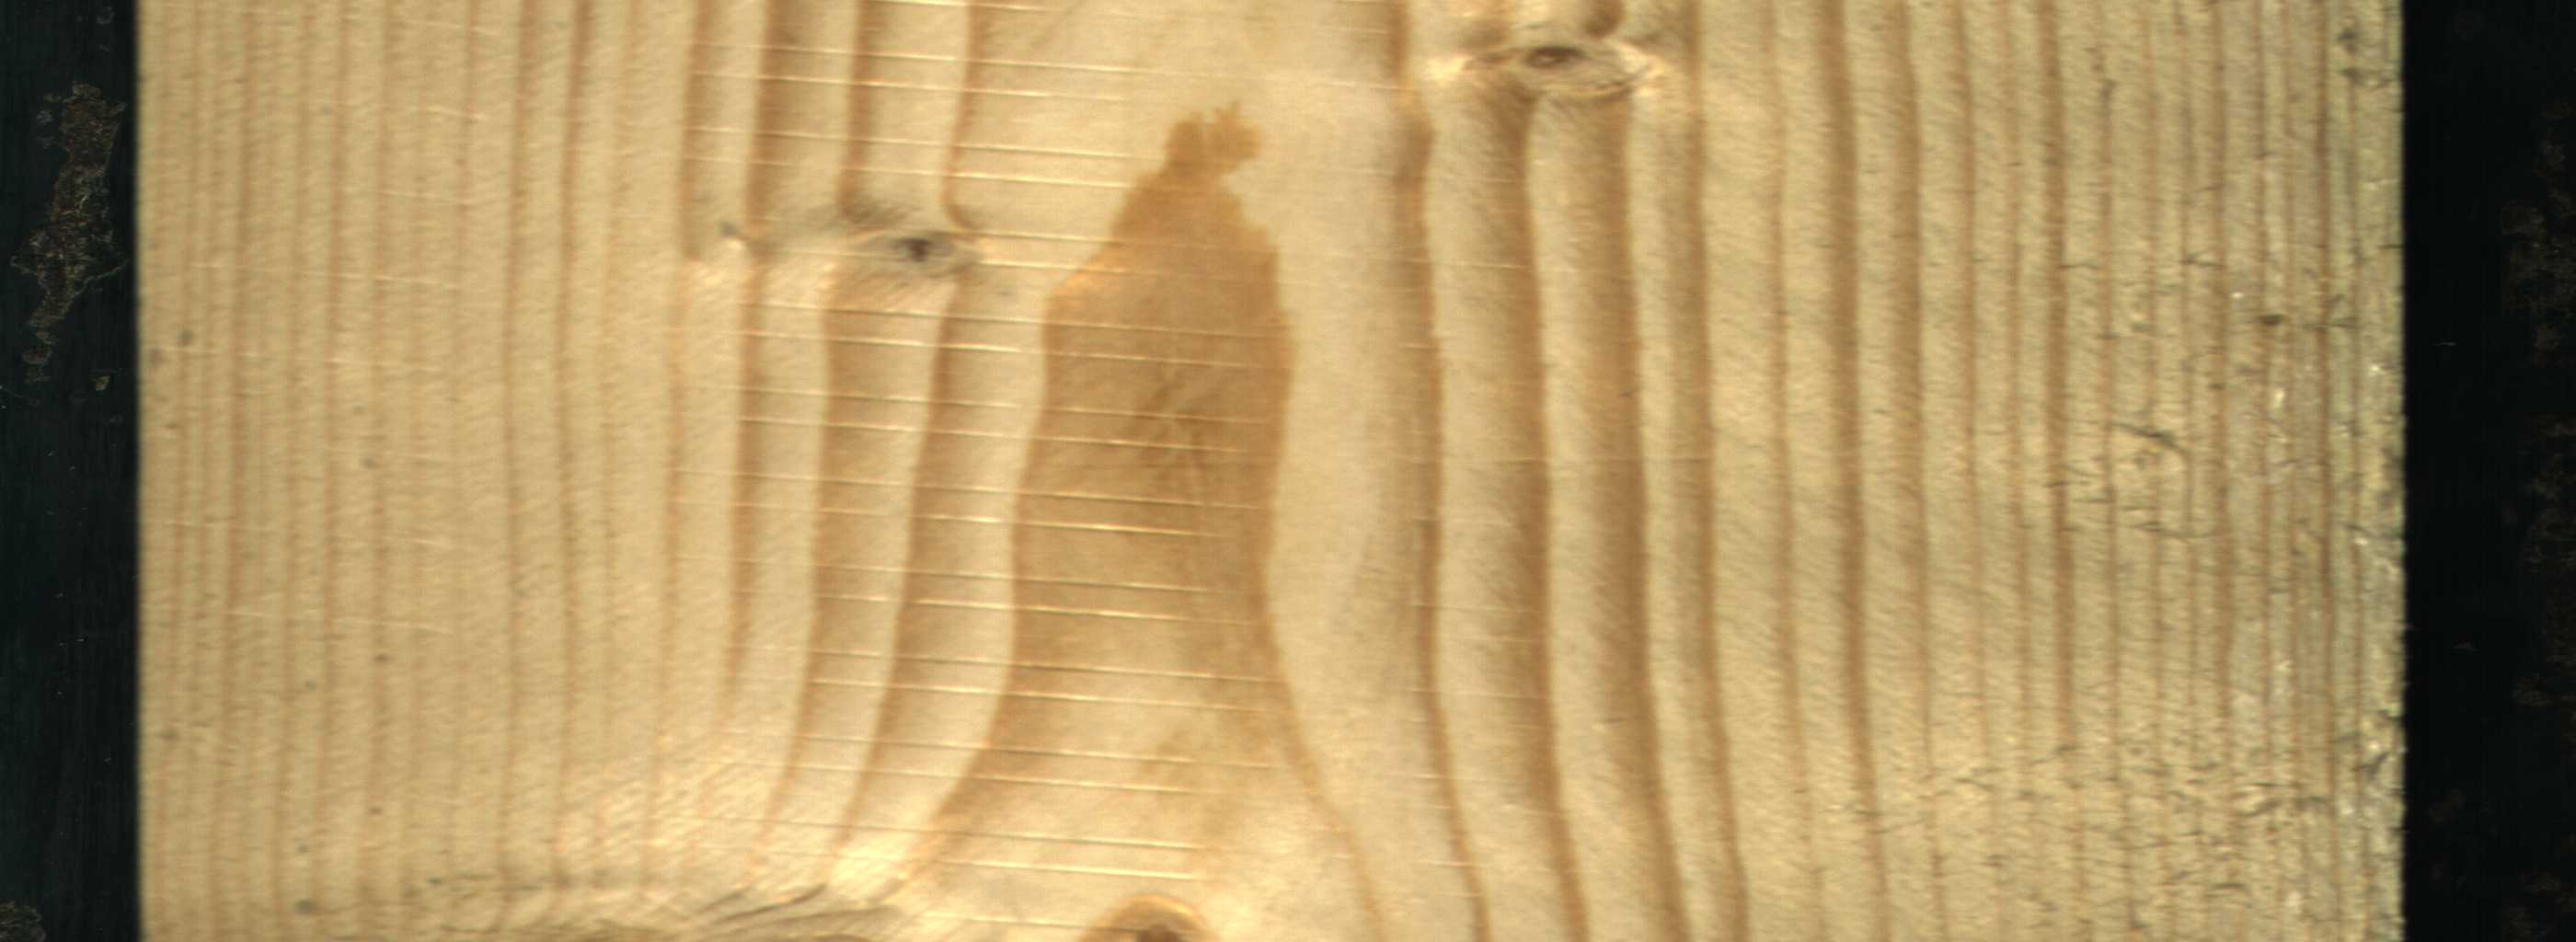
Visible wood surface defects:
Live_Knot
Live_Knot